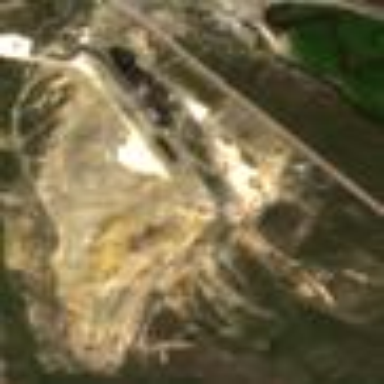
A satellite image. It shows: Quarry area.